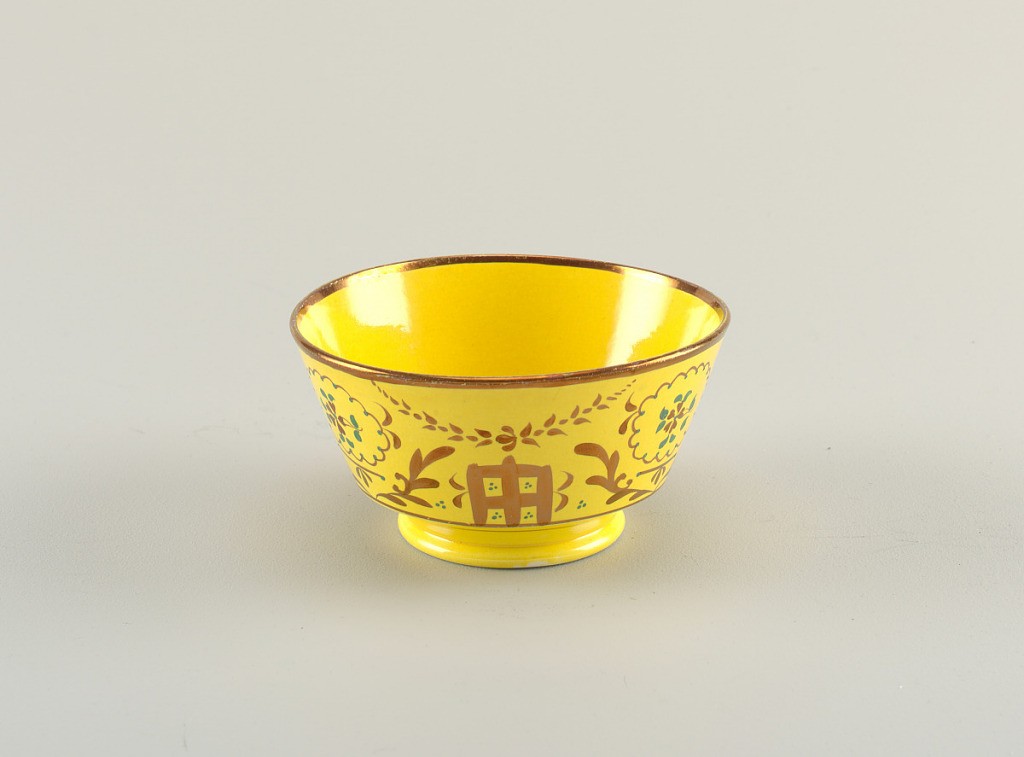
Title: Bowl
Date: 18th–mid-19th century
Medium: Stoneware
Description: Footed bowl with copper luster decoration with foliage and square motifs on a yellow background; rim is copper luster.